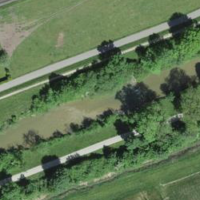
EUNIS habitat code: 24
Species observed at this site:
Prunus padus